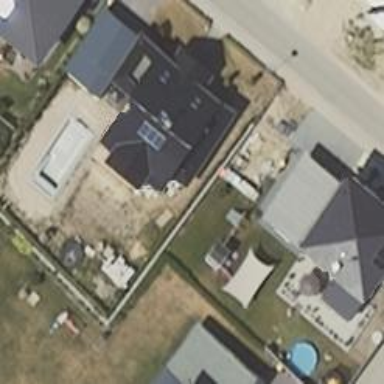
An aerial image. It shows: Simple and straightforward house.